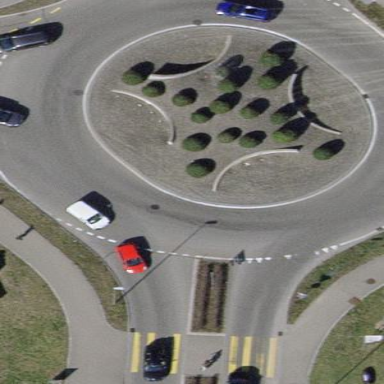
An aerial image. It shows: Secondary road made of asphalt leading to roundabout.